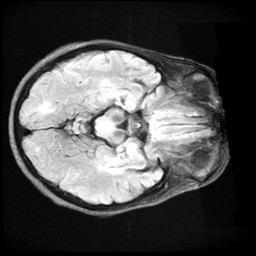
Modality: FLAIR
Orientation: axial
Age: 62
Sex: female
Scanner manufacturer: ge
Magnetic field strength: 3 T
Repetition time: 11 s
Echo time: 0.1497 s